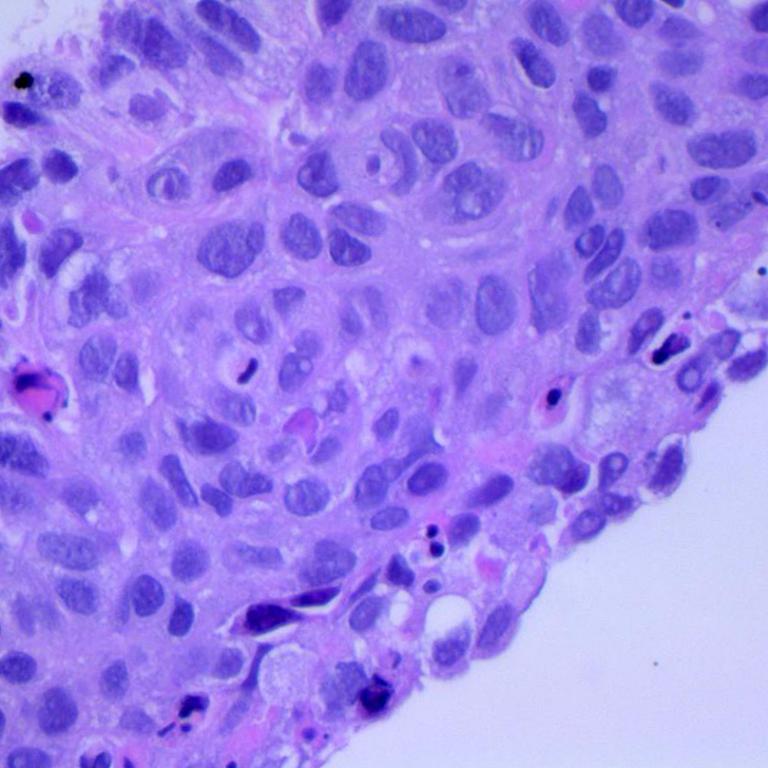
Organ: lung
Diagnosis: squamous carcinomas